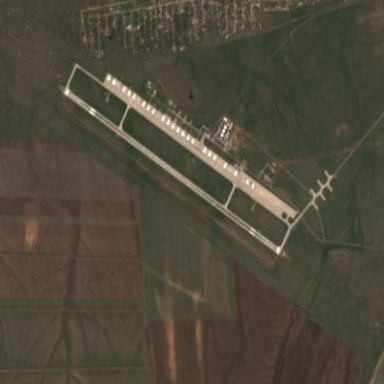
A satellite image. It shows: Military airfield located within aerodrome.